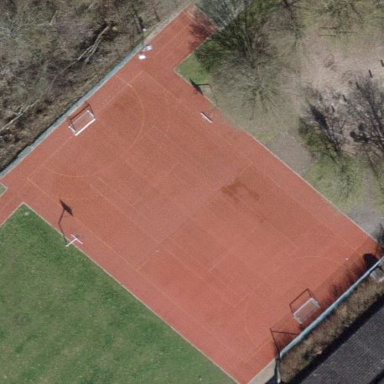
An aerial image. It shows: Pitch for leisure activities.